九年级 · 立体几何学
如图是一个几何体的三视图, 根据图中所示数据求得这个几何体的侧面积是 $($ 结果保留 $\pi)$.

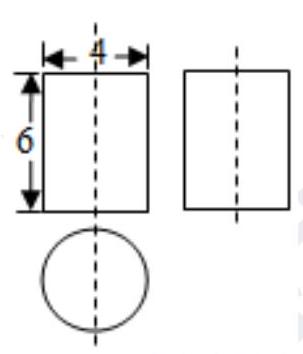
答案: $24 \pi$
解析: 由三视图可知该几何体是圆柱体, 其底面半径是 $4 \div 2=2$, 高是 6 ,

圆柱的侧面展开图是一个长方形, 长方形的长是圆柱的底面周长, 长方形的宽是圆柱的高,

且底面周长为: $2 \pi \times 2=4 \pi$,

$\therefore$ 这个圆柱的侧面积是 $4 \pi \times 6=24 \pi$.

故答案为: $24 \pi$.